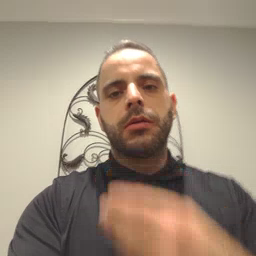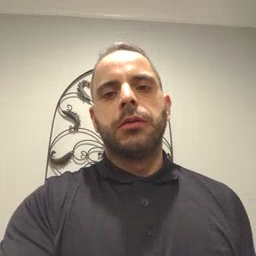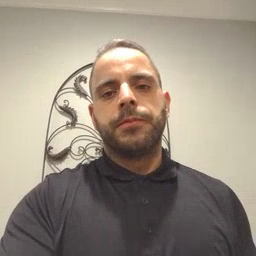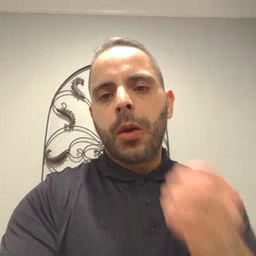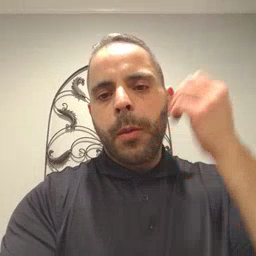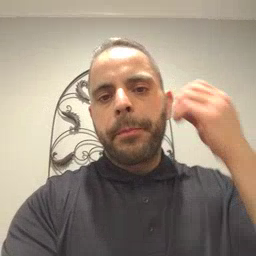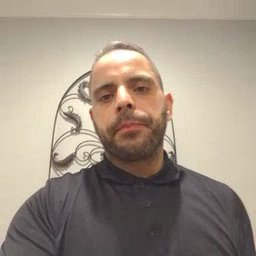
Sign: home